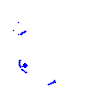
Particle: pion